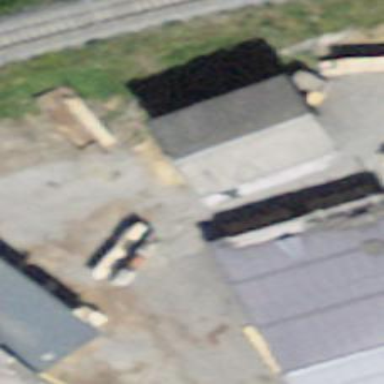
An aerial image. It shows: Industrial building.